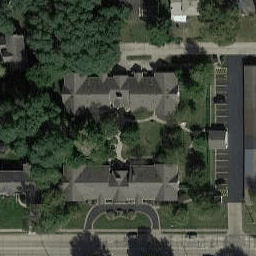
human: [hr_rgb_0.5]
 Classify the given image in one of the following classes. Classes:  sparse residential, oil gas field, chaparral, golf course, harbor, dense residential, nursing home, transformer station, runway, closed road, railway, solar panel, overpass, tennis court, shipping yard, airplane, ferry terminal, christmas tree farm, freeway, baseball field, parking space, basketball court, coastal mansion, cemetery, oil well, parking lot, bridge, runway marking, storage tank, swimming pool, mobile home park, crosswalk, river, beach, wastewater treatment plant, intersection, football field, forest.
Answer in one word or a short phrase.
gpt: nursing home